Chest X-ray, PA view. Patient: 35 years old, sex M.
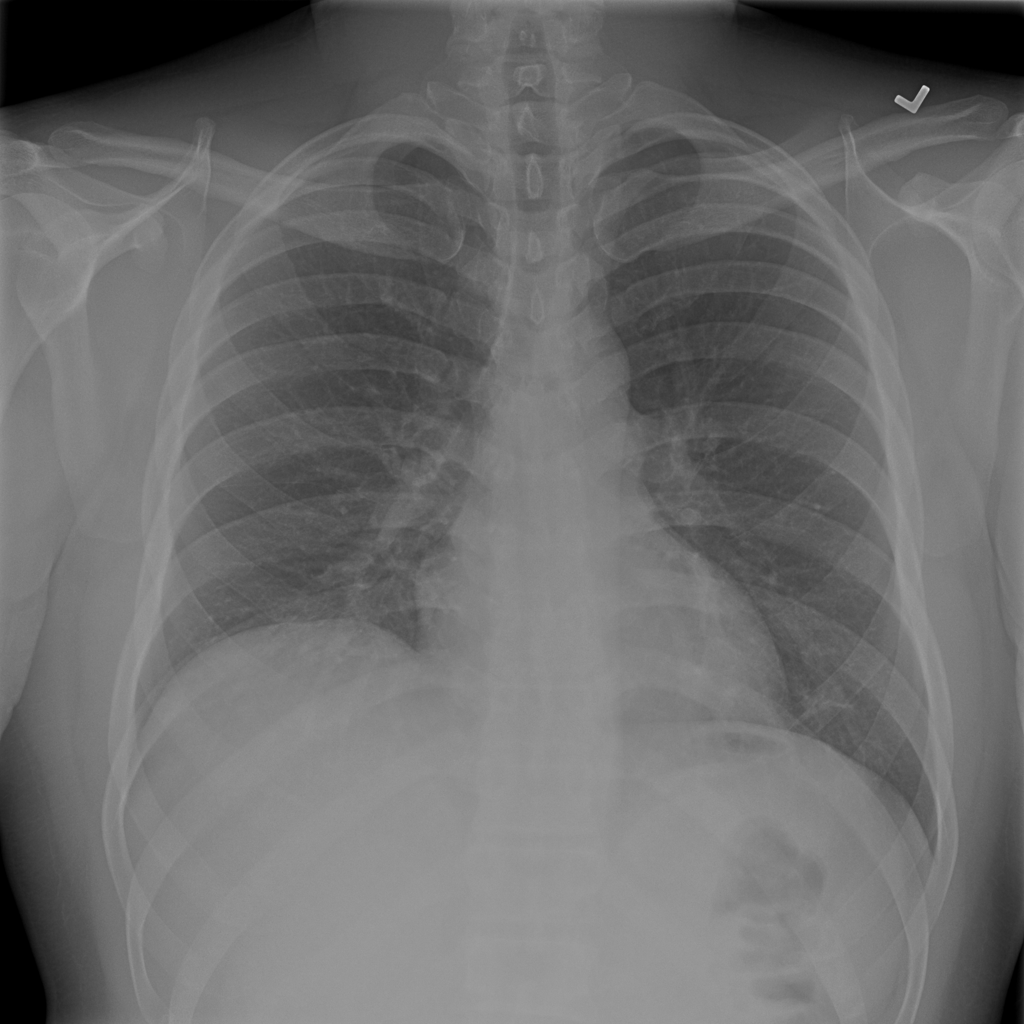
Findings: No Finding